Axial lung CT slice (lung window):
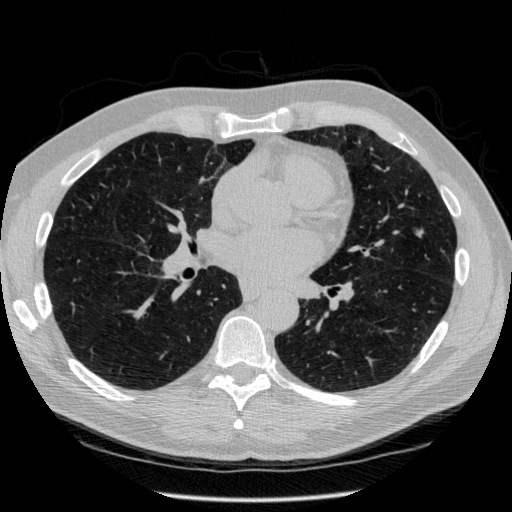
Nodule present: no